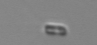
Label: Bacillariophyceae